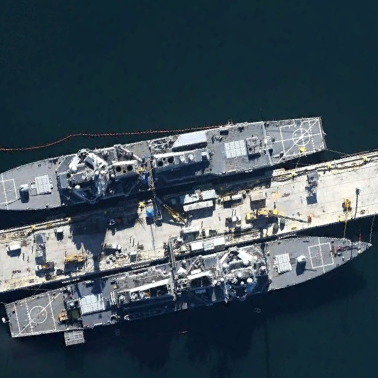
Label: destroyer